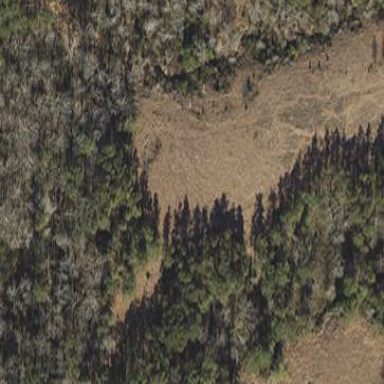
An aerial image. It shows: Oak savanna grassland.